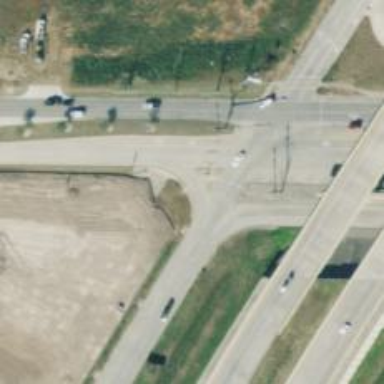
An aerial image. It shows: Secondary link road.